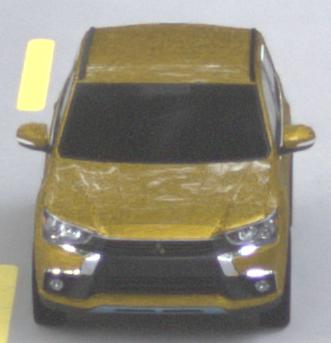
Make: Mitsubishi
Model: Outlander 2.0 Plug-In Hybrid
Detailed model: Outlander (III) Plug-In Hybrid
Model produced from: 2015/10
Model produced until: 2018/08
Doors: 5
Color: yellow
Road condition: dry road
Daytime: morning or afternoon
Contrast: low contrast